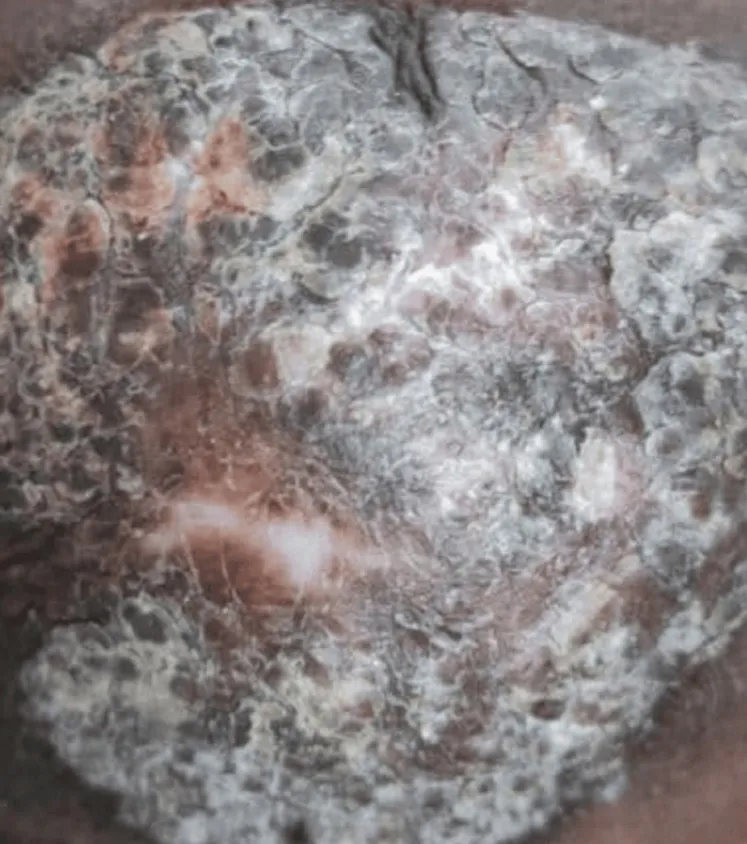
Skin tuberculosis (tuberculosis verrucosa cutis).
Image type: pathology (h&e)